Field crop: tomato
Growth stage: 2
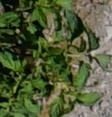
Species: tomato